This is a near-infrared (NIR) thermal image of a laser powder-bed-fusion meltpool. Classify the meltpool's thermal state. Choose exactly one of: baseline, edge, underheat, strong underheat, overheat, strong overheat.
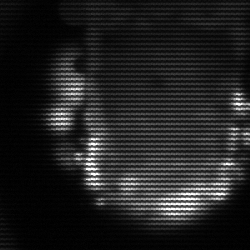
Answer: baseline